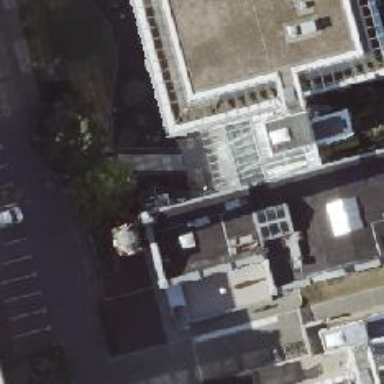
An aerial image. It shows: Office building.